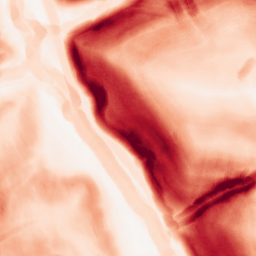
Category: morphological
Decomposition family: morphological_gradient
Decomposition parameters: size: 7
shape: disk
Upsampling method: fft_zeropad
Upsampling parameters: scale: 2
Upsampling scale: 2